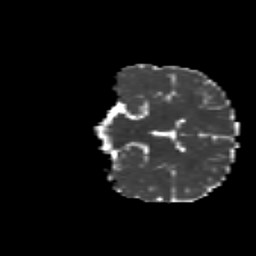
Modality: MD
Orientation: coronal
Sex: male
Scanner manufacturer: siemens
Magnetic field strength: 3 T
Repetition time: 5 s
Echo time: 0.071 s